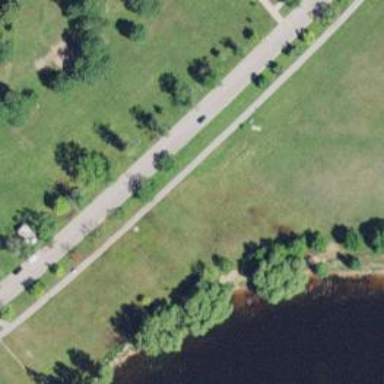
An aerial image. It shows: Disc golf tee area.